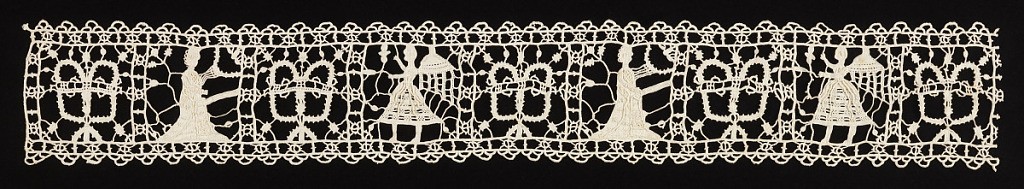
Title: Border
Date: ca. 1600
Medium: linen Technique: grid of laid cords with needle lace (reticella style)
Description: Squares filled with an alternating design of human forms and abstract motifs. Pattern interspersed by portes and connected by brides.